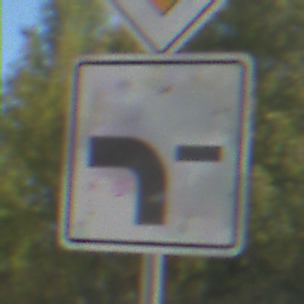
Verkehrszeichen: VerlaufVorfahrtsstrasse6
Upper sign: Vorfahrtsstrasse
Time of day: Midday
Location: Outdoor (Nature)
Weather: Clear
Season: Summer
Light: Natural